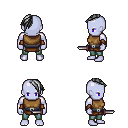
a pixel art fantasy rpg character, male body template, dark elf, purple skin, leather chest armor, teal pants, gray long mohawk hairstyle, cloth bracers, dagger, four views (front, back, left, right), 2x2 character sprite sheet, small pixel art, hard edges, no anti-aliasing